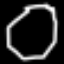
Label: octagon